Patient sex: M
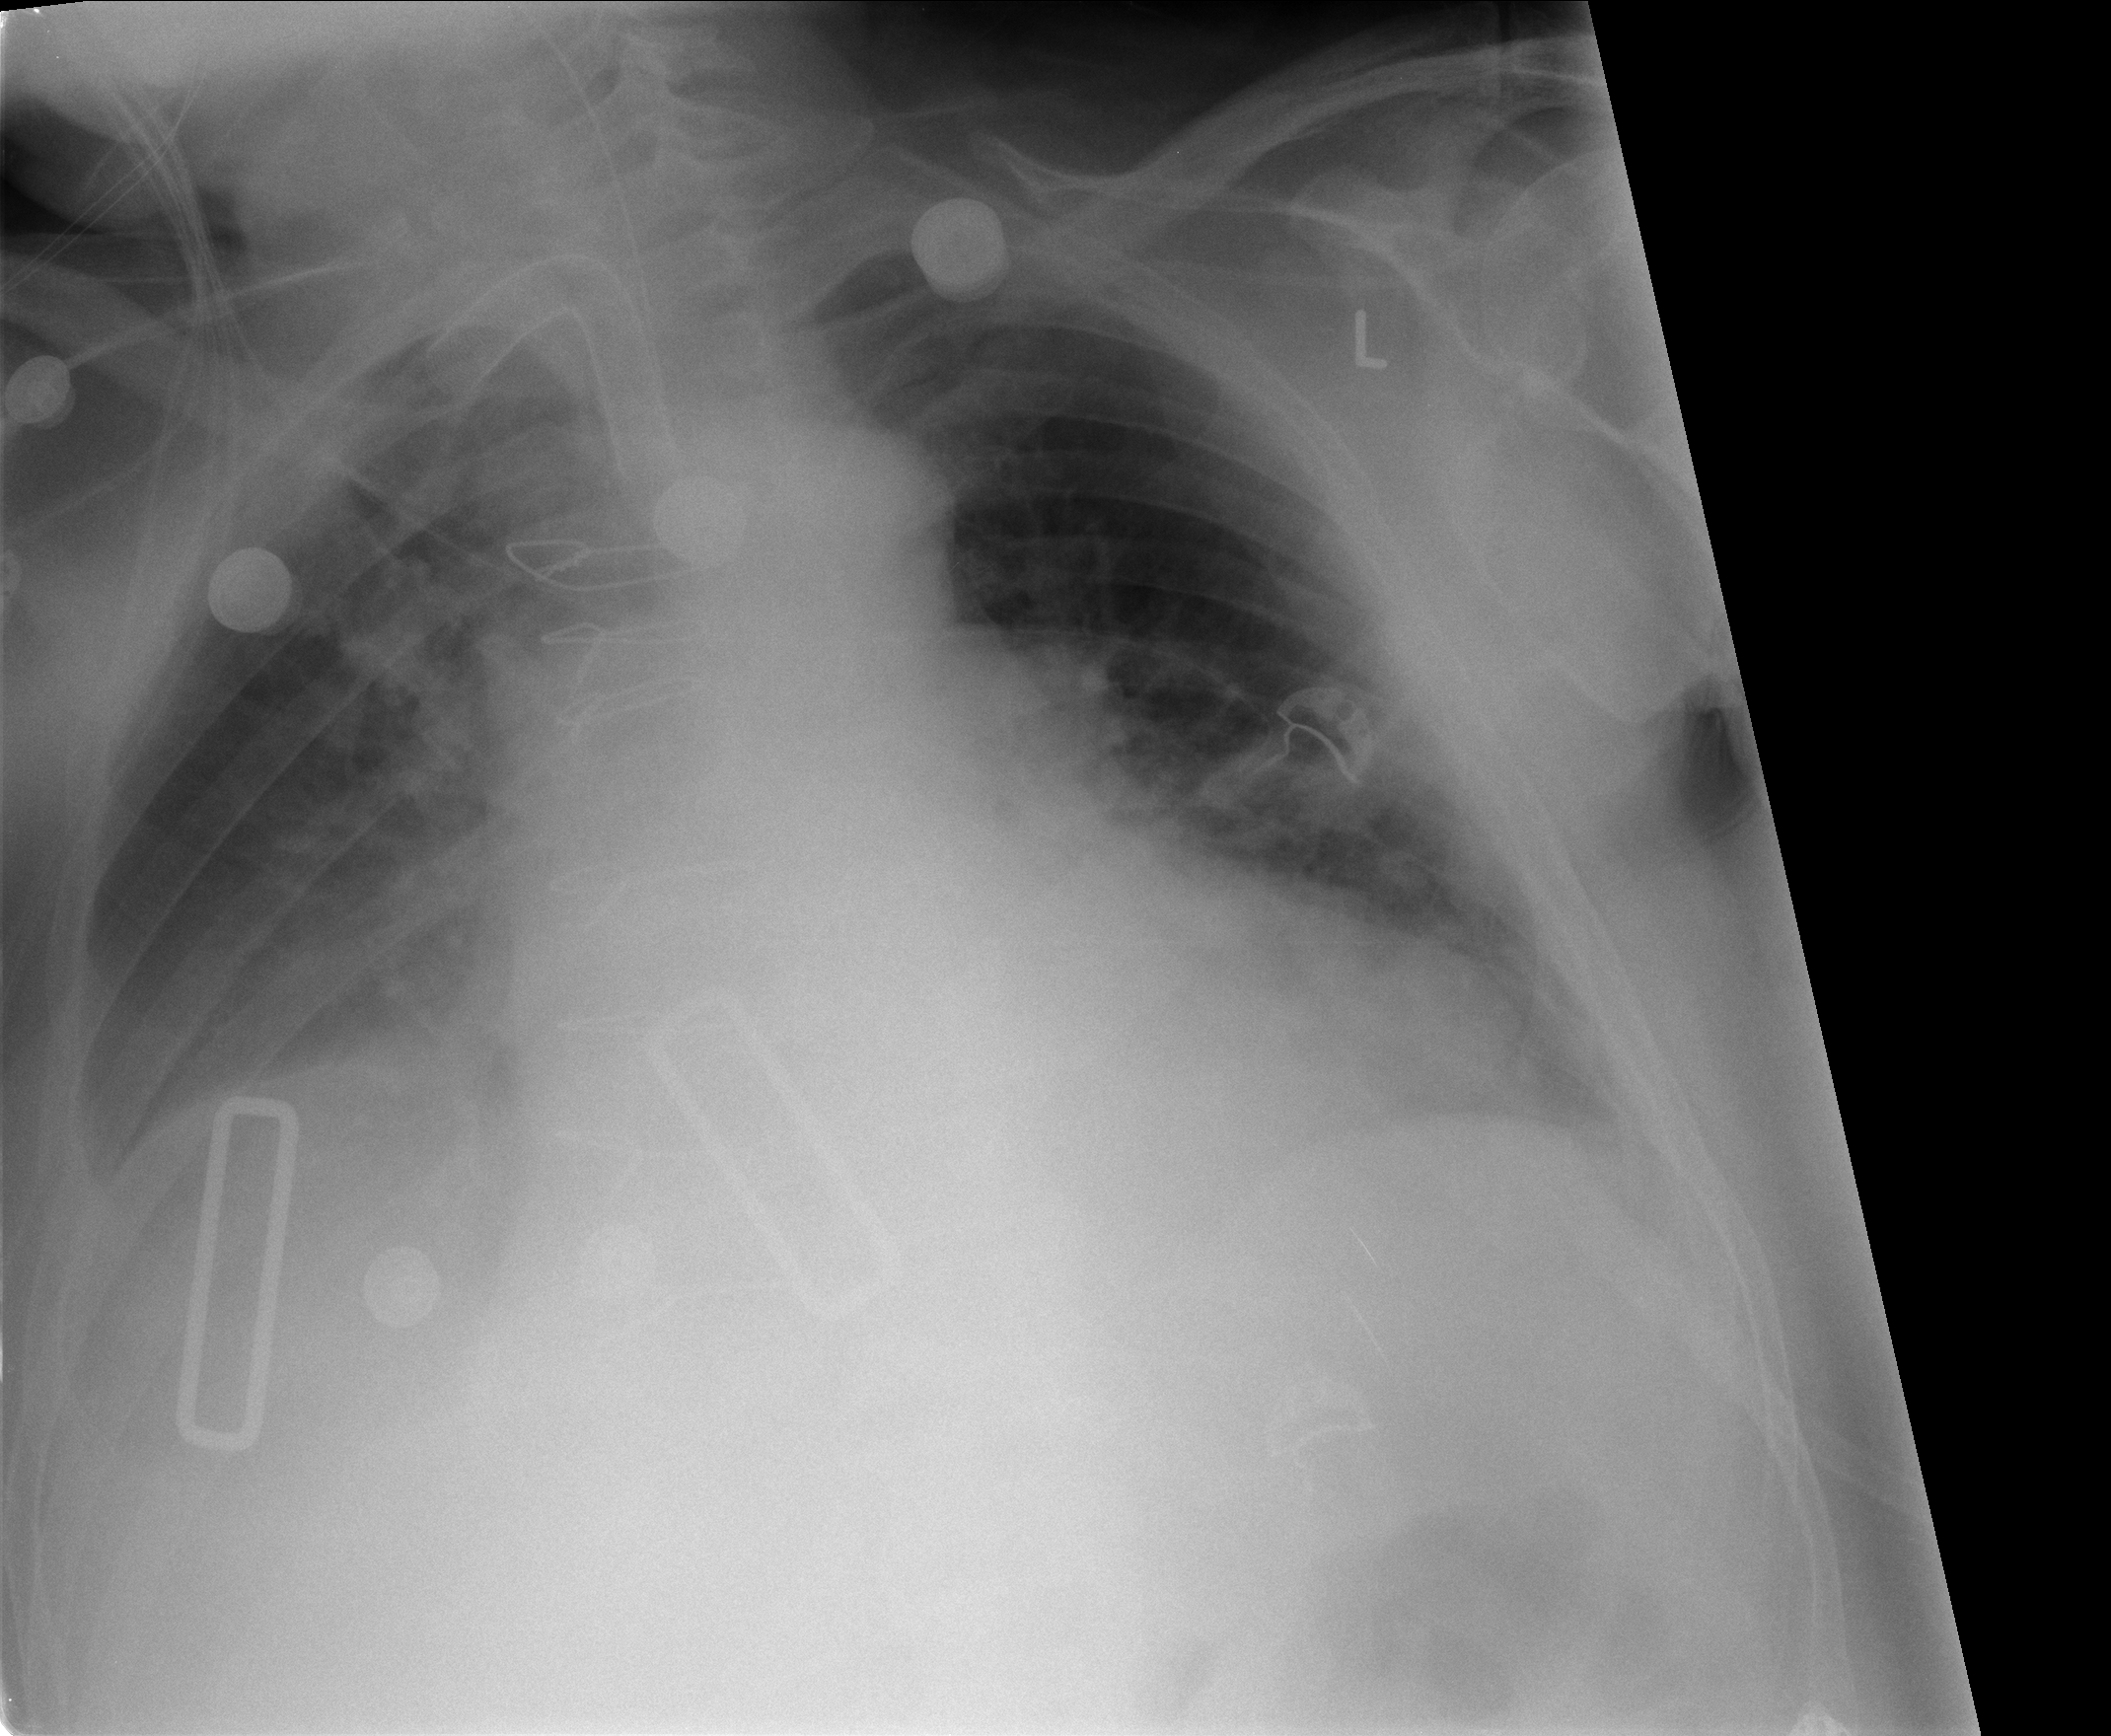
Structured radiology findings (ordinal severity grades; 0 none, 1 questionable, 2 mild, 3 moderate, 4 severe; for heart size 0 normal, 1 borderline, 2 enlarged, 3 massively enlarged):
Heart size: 0
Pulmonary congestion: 2
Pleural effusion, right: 2
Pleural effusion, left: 2
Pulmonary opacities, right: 0
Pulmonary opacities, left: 0
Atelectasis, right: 2
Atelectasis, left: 2